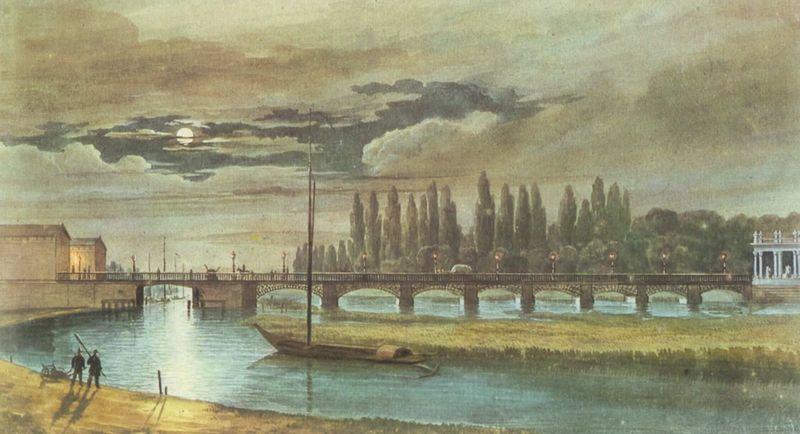
Titel: Potsdam, Lange Brücke bei Nacht
Künstler: Johann Heinrich Hintze
Standort: Potsdam
Institution: Stiftung Preußische Schlösser und Gärten / Aquarellsammlung
Schlagwörter: blau, gemälde, himmel, schatten, wasser, wolken, aquarell, bäume, fluss, landschaft, menschen, ocker, stadt, ufer, abend, braun, grau, lampen, laterne, laternen, licht, männer, schwarz, gebäude, gras, haus, wolke, beige, blass, dämmerung, gracht, häuser, morgen, pappeln, spiegelung, brücke, flach, sonne, insel, wald, boot, kahn, pferd, zypressen, schiff, segelboot, bogen, stab, fischer, mast, allee, farbe, masten, treppe, arch, arches, architecture, blue, column, hat, lamp, men, oil, palace, people, steps, white, dark, figures, green, grey, painting, yellow, reflection, abendstimmung, bögen, mond, neblig, flusslandschaft, trüb, classic, classical, cloud, clouds, heaven, horses, man, sky, tree, boat, building, house, lake, landscape, orange, sand, sea, see, ship, shore, water, horizon, horizontal, houses, island, reflexion, street, sun, trees, pavillon, stange, evening, grass, light, river, dusk, loggia, night, villa, pavillion, shadow, cross, monument, beach, boats, cloudy, sail, turner, vollmond, flag, bridge, town, angler, marble, baum, city, day, human, lamps, lantern, lights, mann, park, cart, temple, buildings, watercolor, moon, moonlight, harbor, war, wagon, floß, fish, ocke, ships, horizont, sunset, shading, shadows, fishermen, fishing, genre, dawn, nacht, wolkenloch, bank, fog, romantik, mist, handwagen, clounds, marsh, arcs, stick, standing, kjh, rotunda, pole, key, banks, gren, foliage, skyline, lampost, morning, canal, posts, two men, barge, canu, lighten, marshes, maste, mastee, palais, anchor, düster, eclipse, lighting, twilight, fisher, venedig, boating, gaslight, shite, gas, patio, reference, zwei, nocturnal, buildlings, twiling, river boat, lighted, moon', romantisch, gondel, zwei männer, john turner, estuary, 구름, 숲, 벽돌, 다리, 낚시, 저녁, 소나무, 고요함, 순찰, 잔잔한 강